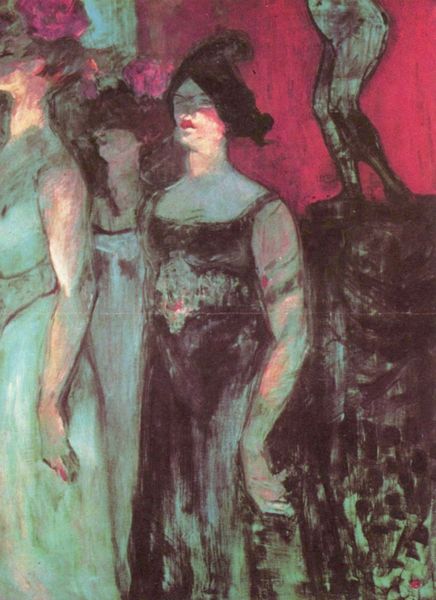
Titel: Messalina
Künstler: Henri de Toulouse-Lautrec
Standort: Zürich.
Institution: Stiftung Sammlung E.G. Bührle
Schlagwörter: akt, blau, dunkel, feder, gemälde, gruppe, hand, körper, mann, nackt, schatten, weiß, frauen, grün, impressionismus, kirchner, menschen, abend, ausschnitt, blume, brust, bunt, busen, damen, finger, frankreich, frau, frisur, grau, haar, handschuh, handschuhe, hintergrund, hut, hüte, kleid, kleider, licht, mund, nacht, nase, orange, pastell, profil, schmuck, schwarz, türkis, dame, gürtel, rot, ball, expressionismus, mode, rock, tanz, feier, wand, arm, arme, augen, gesicht, kleidung, lang, mensch, sockel, stehen, gesten, hals, hände, portrait, porträt, öl, figur, gewand, haare, drei, theater, tänzerin, dekollete, dekolletee, dekoltee, frontal, kontrast, lippen, rosa, rouge, schulter, statue, beine, schärpe, taille, bein, brüste, dutt, füße, hintern, seitlich, wangen, moderne, wangenrot, abstrakt, farben, modern, farbe, grafik, lila, violett, weis, besucher, jugendstil, detail, streng, nabel, bauch, plastik, bauchnabel, lippenstift, abendkleid, abendkleider, oben, punkte, pink, schulterfrei, stolz, gepunktet, asien, dreiviertel, lauf, schawrz, städtisch, schema, toulouse-lautrec, ausstellung, fragment, china, halbprofil, statuen, chwarz, malerisch, expressiv, schmollmund, trägerkleid, schau, träger, abgeschnitten, lichtschein, eine, purpur, ballkleid, grell, fraune, gouache, komplementärfarben, nolde, stifel, ärmellos, fauve, bege, bordell, skuril, auschnitt, drauen, kokotten, schrill, augenpartie, licxht, neonlich, beleuchutng, kunstlich